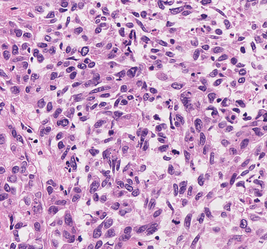
Tumor epithelial tissue: yes
Tumor-associated stroma tissue: no
Normal tissue: no